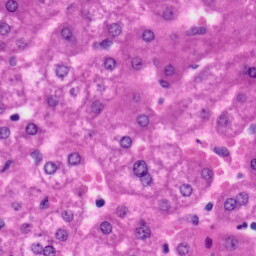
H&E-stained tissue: Liver